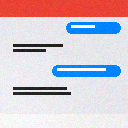
Screen state: on